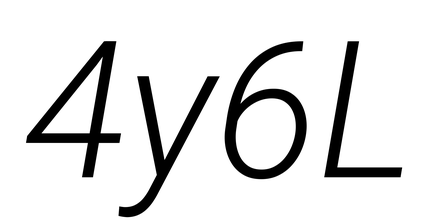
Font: Roboto-Italic_Light_Italic